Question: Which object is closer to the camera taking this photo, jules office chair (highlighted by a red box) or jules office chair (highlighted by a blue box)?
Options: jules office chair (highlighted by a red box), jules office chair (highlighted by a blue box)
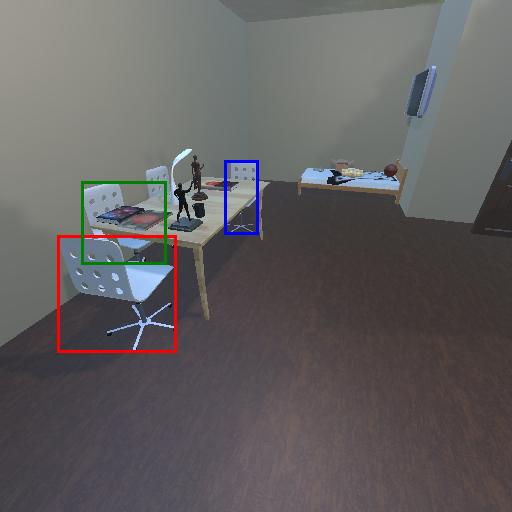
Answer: jules office chair (highlighted by a red box)